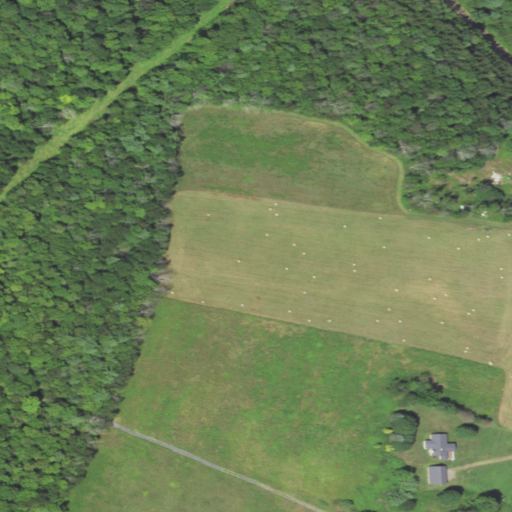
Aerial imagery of mountain in Pennsylvania named Molyneux Hill containing pasture, deciduous forest, mixed forest, and open development